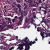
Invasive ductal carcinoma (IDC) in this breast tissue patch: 0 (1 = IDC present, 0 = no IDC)